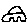
Label: car